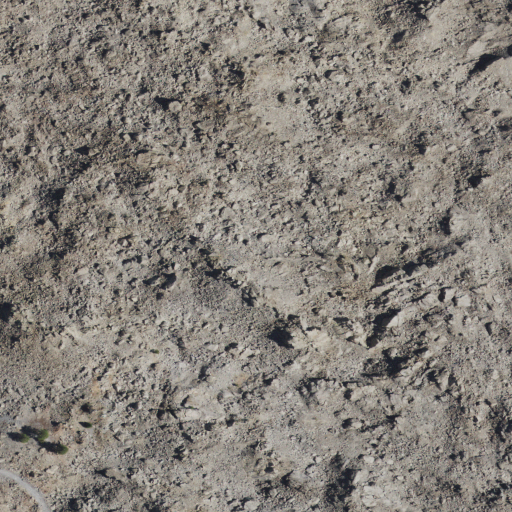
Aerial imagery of mountain in California named Obsidian Dome containing only barren land